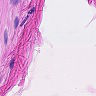
Metastatic tissue present: no